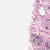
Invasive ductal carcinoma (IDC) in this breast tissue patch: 0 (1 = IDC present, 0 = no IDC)